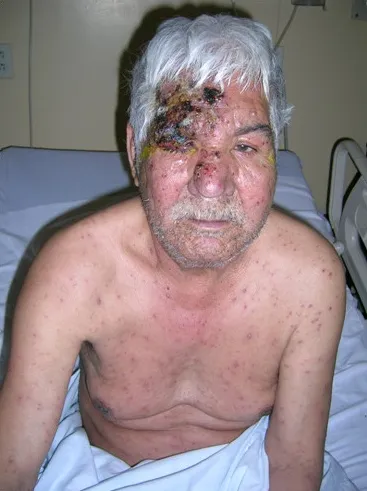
Picture of the patient showing diffuse vesicular, pustular and crusted lesions with concentration of the eruption in ophthalmic division (V1) of trigeminal nerve.
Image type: medical_photograph (skin_photograph)